Question: Ok, so im starting a new project and decided to use a ORM tool (as im so bored with writing it manually)
So im starting new with Castle AR,
So in my domain object ive the following
'''
[ActiveRecord]
public class Account : ActiveRecordBase<Account>
{
private string companyName;
private Guid accountId;
[PrimaryKey(Access = PropertyAccess.FieldCamelcase)]
public Guid AccountId
{
get { return accountId; }
}
[Property(Access = PropertyAccess.FieldCamelcase)]
public string CompanyName
{
get { return companyName; }
// set { companyName= value; }
}
}
'''
And this works and pulls out my records.
But if I uncomment the set I get the following

Obviosuly im going to need the set soon
(normally I would also remove this on 'CompanyName "Access=PropertyAccess.FieldCamelCase")'
Any ideas what im doing wrong?
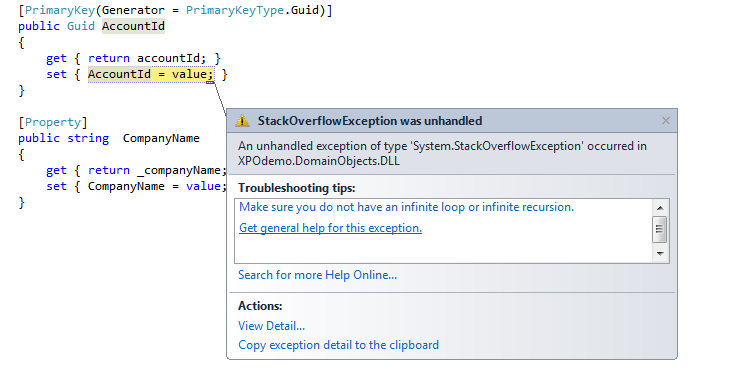
Answer: You're setting 'AccountId' in place of 'accountId' which creates an infinite loop. Use the fix below:
'''
set { accountId = value; }
'''
You're also doing the same mistake with 'CompanyName' also so fix that too.